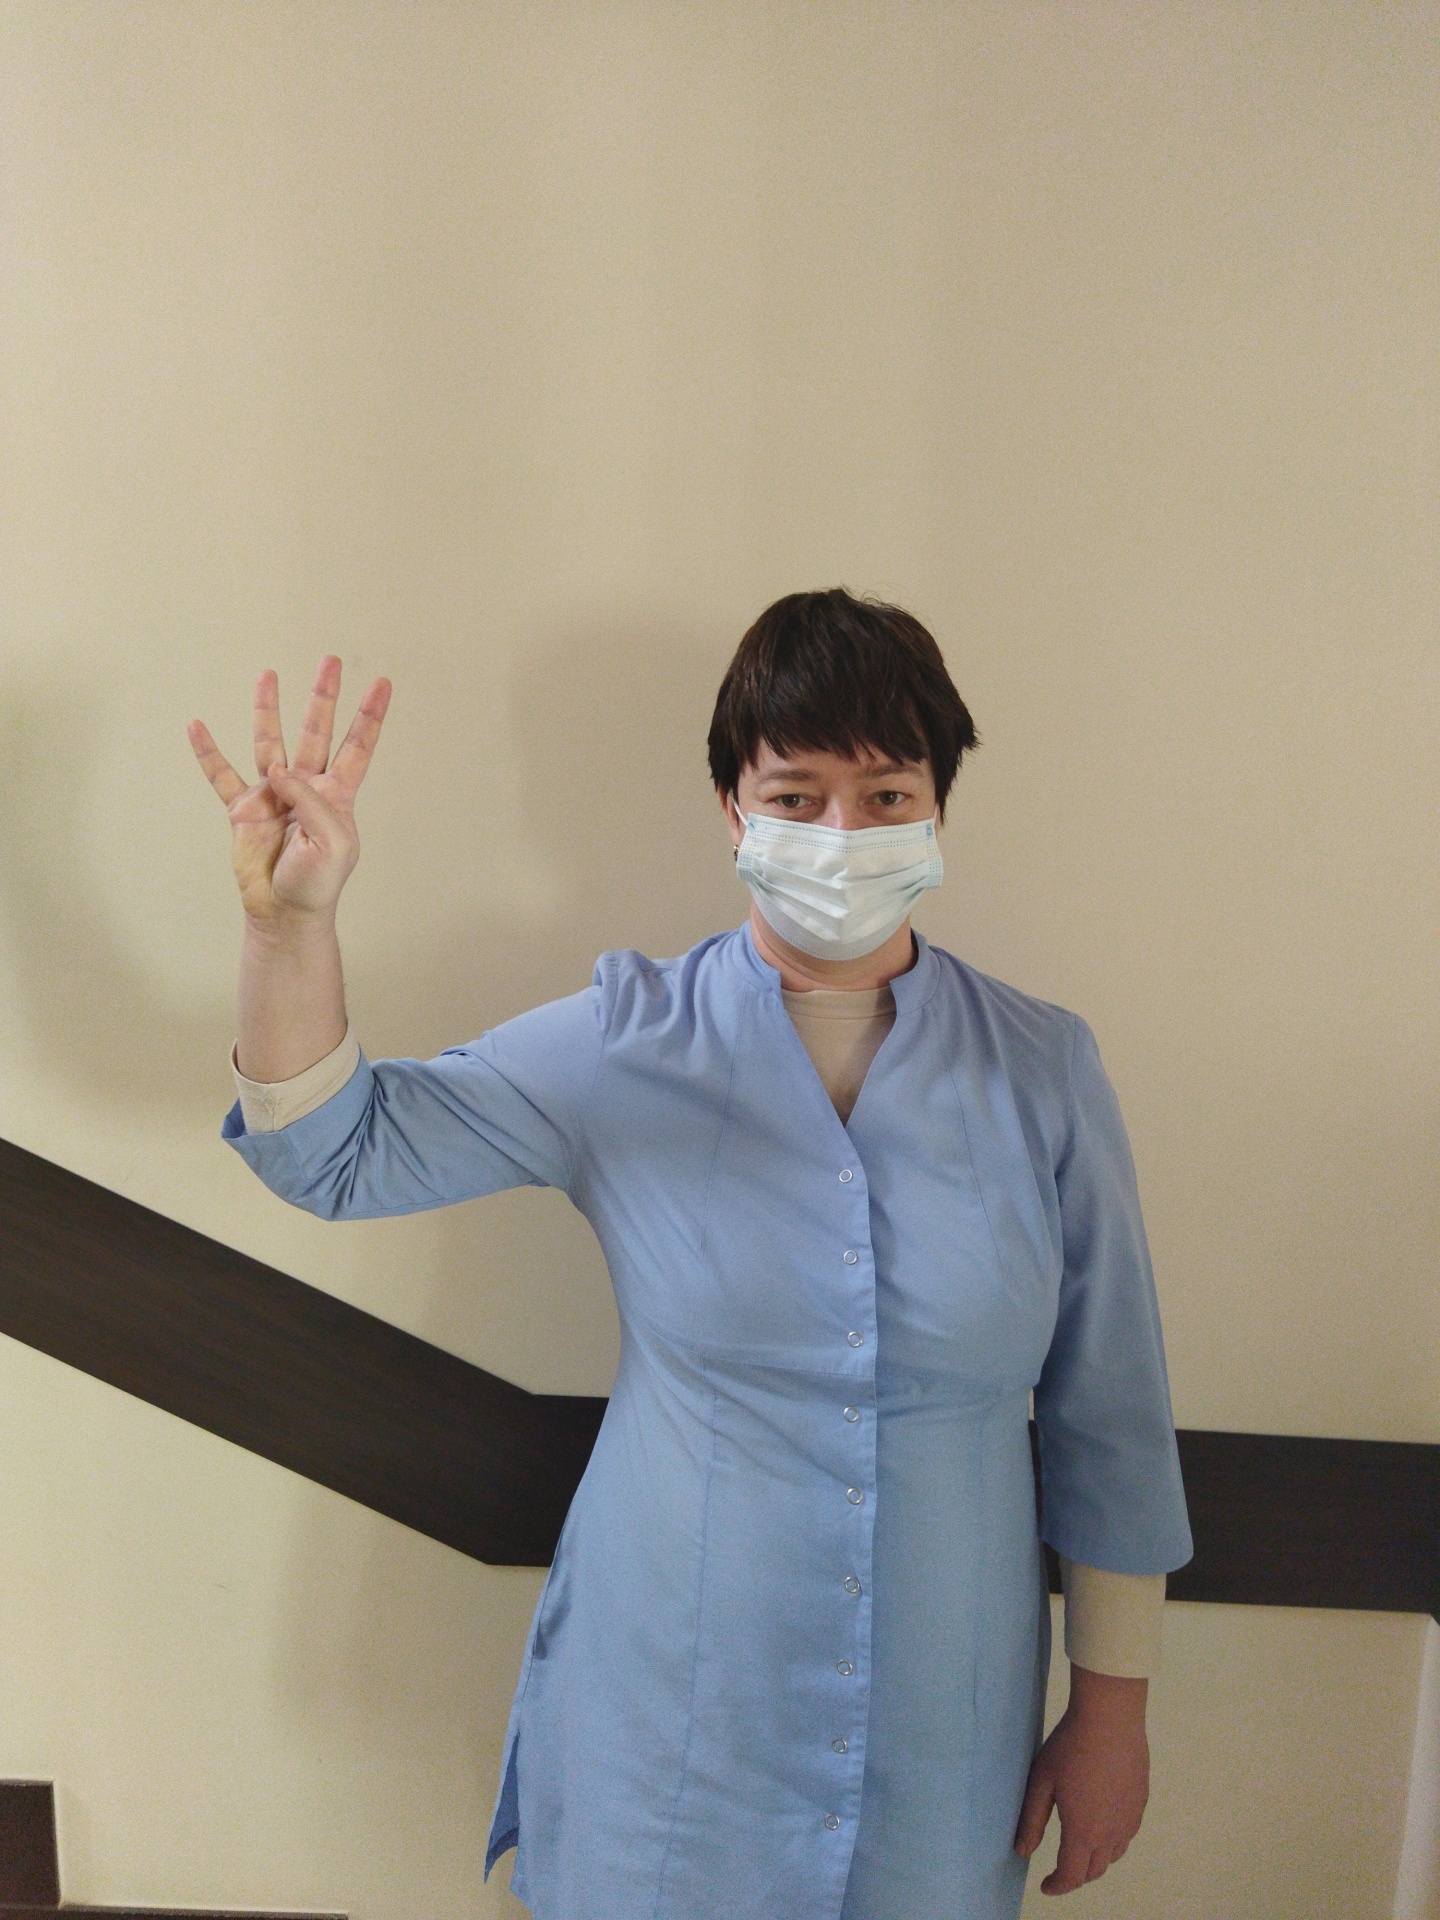
Label: clear